Field crop: maize
Growth stage: 2
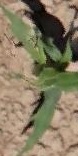
Species: maize